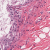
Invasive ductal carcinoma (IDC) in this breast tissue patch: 0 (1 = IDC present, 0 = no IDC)